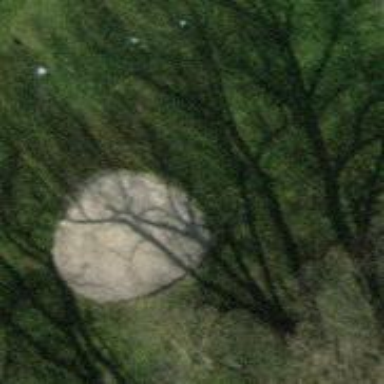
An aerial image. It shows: Golf bunker filled with sandy terrain.